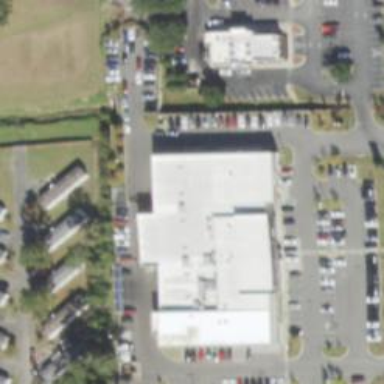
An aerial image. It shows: Commercial area with car shop.